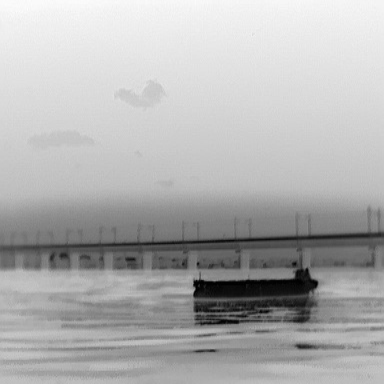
There is a liner in the infrared image.